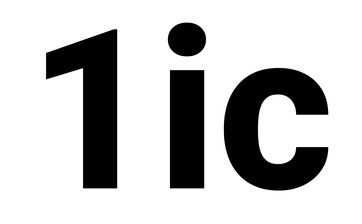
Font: Roboto_ExtraBold